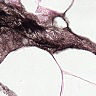
Metastatic tissue present: no